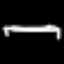
Label: bed